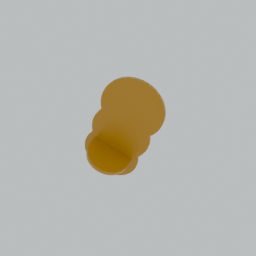
Label: furniture